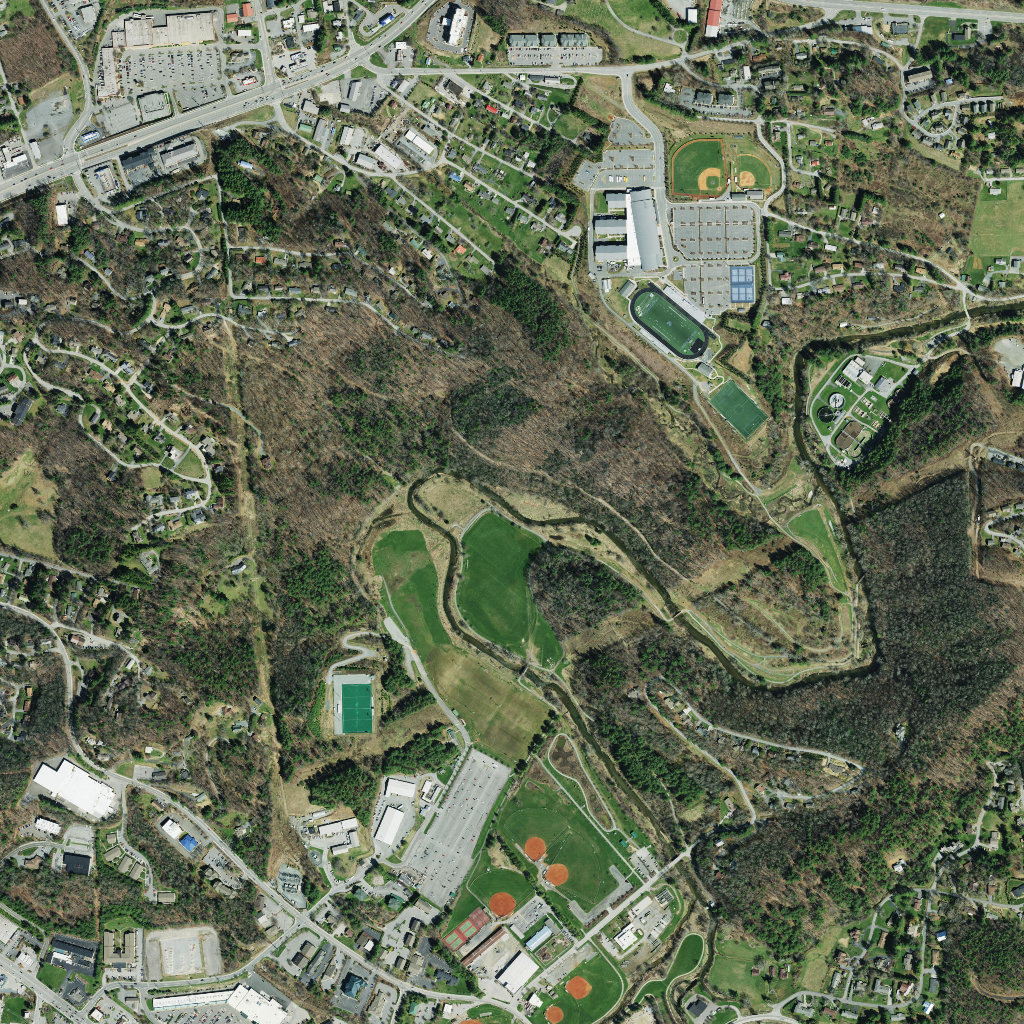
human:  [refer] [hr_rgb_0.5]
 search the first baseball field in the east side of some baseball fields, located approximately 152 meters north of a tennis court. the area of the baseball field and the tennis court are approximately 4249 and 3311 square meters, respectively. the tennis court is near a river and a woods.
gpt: <box>[[71, 14, 75, 18, 0]]</box>